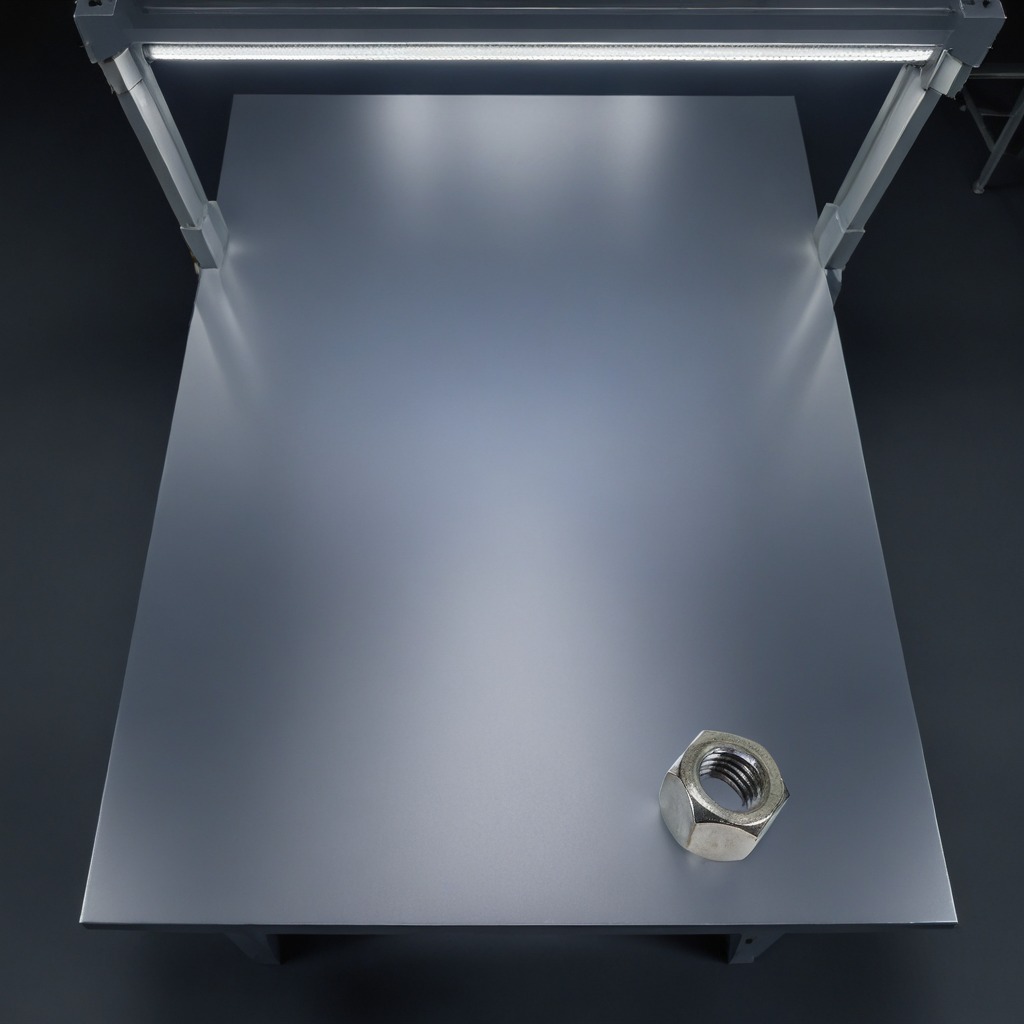
A metal nut is lying on the tabletop.